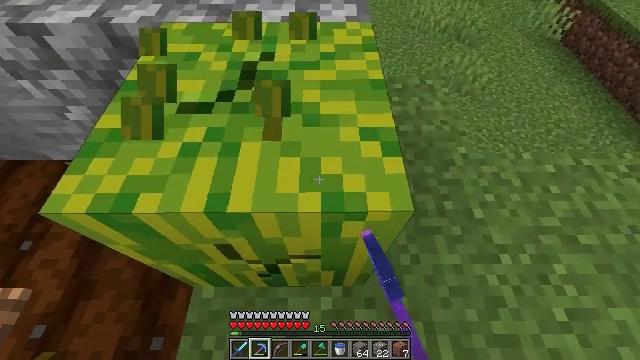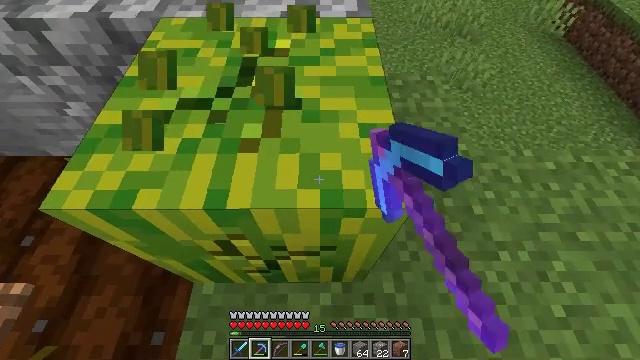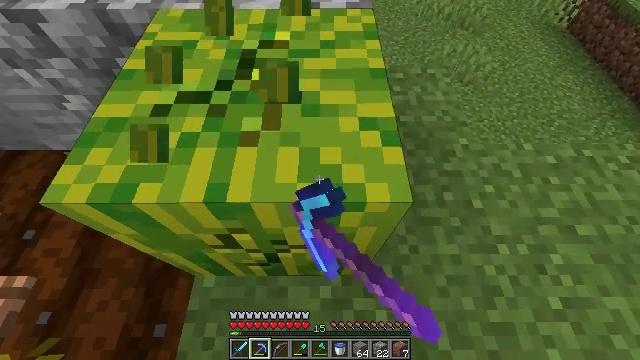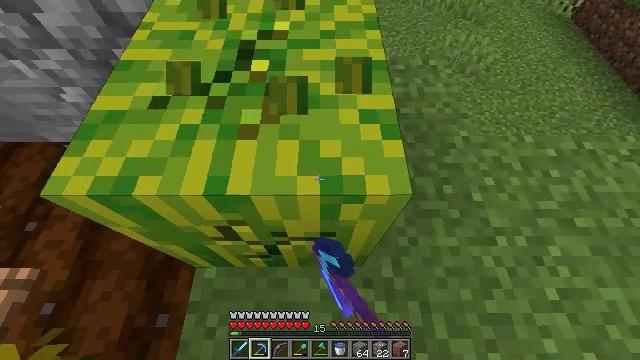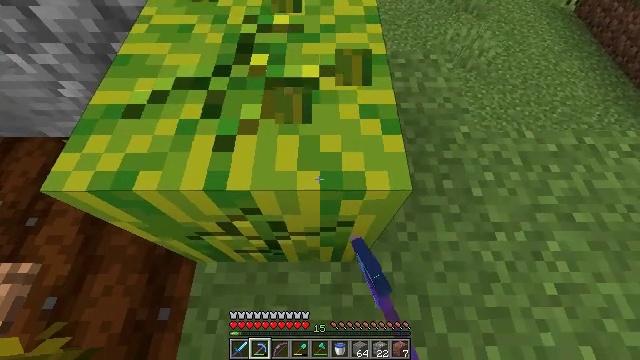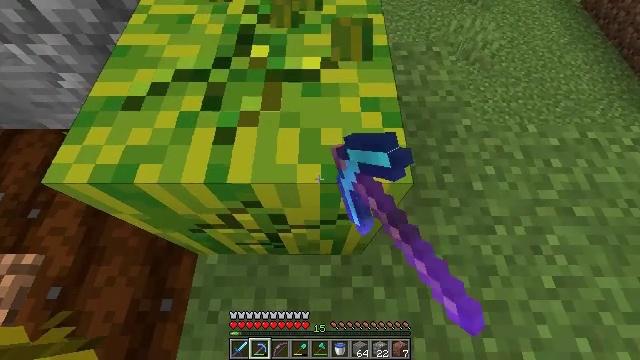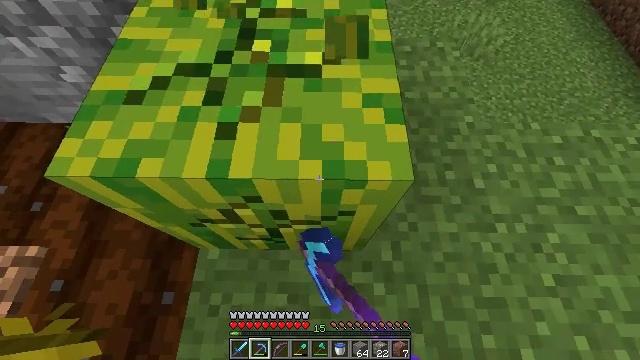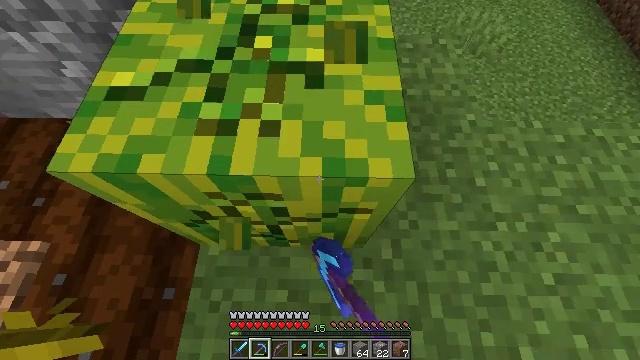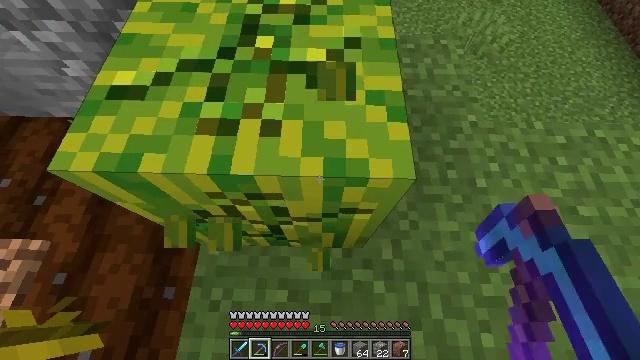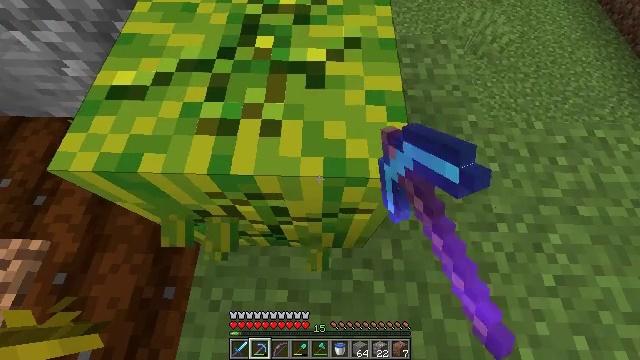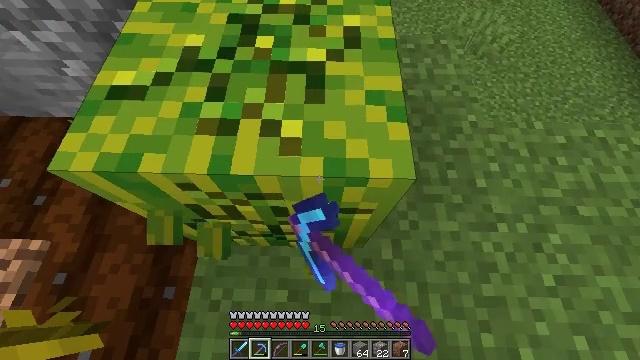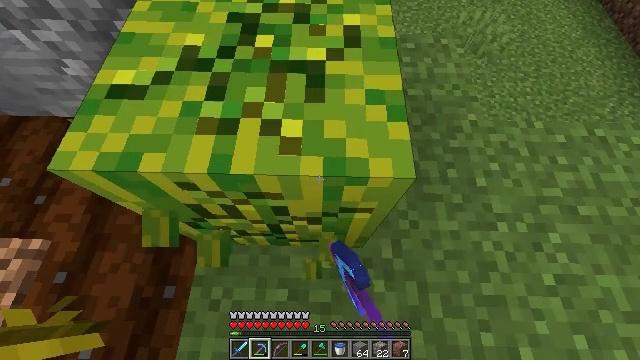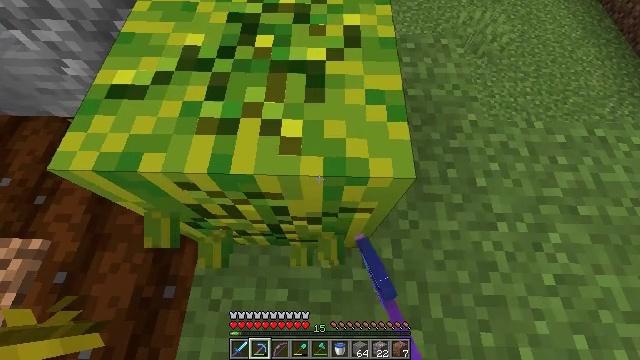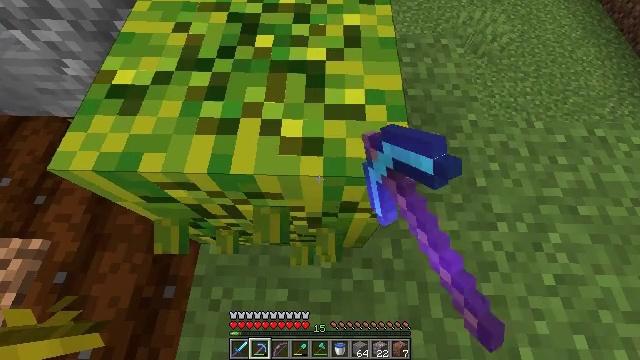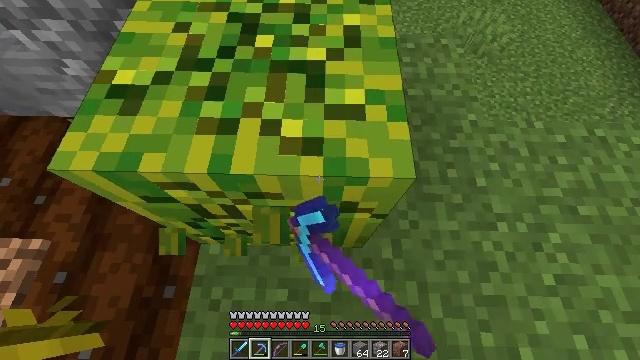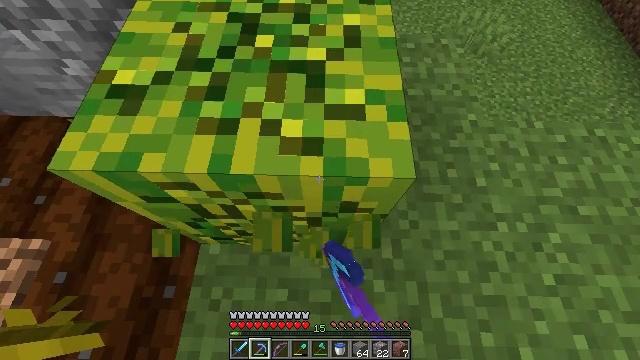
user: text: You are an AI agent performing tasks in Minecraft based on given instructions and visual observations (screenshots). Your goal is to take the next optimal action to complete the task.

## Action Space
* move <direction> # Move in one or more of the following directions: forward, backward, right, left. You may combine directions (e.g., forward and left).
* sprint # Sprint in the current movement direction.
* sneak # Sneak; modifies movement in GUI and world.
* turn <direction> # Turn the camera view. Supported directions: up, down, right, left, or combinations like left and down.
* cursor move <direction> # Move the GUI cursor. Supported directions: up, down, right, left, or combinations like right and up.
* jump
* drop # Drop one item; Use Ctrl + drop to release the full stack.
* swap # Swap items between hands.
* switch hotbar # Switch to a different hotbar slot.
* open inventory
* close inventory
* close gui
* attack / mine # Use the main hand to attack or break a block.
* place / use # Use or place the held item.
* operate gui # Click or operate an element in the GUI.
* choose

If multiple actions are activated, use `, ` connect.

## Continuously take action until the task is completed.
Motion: motion action
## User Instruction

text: Break the melon to get slices.
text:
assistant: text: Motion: attack / mine
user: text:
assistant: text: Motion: turn down, attack / mine
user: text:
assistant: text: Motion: turn down, attack / mine
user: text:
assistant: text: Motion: turn down, attack / mine
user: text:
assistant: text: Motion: turn down, attack / mine
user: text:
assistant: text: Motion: attack / mine
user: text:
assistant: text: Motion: attack / mine
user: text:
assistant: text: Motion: attack / mine
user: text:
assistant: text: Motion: attack / mine
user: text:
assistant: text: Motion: attack / mine
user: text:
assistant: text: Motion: attack / mine
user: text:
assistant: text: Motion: attack / mine
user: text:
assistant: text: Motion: attack / mine
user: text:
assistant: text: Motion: attack / mine
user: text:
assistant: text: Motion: attack / mine
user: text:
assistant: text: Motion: attack / mine
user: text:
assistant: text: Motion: attack / mine
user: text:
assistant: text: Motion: attack / mine
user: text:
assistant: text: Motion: attack / mine
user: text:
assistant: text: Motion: attack / mine
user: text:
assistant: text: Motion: attack / mine
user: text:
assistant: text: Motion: attack / mine
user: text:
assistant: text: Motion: attack / mine
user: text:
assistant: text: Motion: attack / mine
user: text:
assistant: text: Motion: attack / mine
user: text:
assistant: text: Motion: no_op
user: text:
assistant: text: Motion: move forward
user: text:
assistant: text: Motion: move forward
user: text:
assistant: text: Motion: move forward
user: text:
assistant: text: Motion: move forward